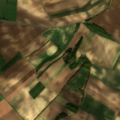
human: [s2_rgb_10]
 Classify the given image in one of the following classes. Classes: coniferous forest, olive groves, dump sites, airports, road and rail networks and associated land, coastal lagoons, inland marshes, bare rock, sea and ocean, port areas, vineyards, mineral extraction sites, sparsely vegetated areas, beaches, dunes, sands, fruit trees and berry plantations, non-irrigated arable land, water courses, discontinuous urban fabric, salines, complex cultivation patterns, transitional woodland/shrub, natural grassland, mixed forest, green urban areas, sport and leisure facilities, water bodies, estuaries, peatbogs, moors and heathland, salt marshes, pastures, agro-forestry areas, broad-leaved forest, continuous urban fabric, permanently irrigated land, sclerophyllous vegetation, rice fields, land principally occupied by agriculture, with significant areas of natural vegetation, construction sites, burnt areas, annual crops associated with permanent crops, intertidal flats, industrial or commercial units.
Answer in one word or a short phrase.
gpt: non-irrigated arable land, complex cultivation patterns